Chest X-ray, PA view. Patient: 58 years old, sex M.
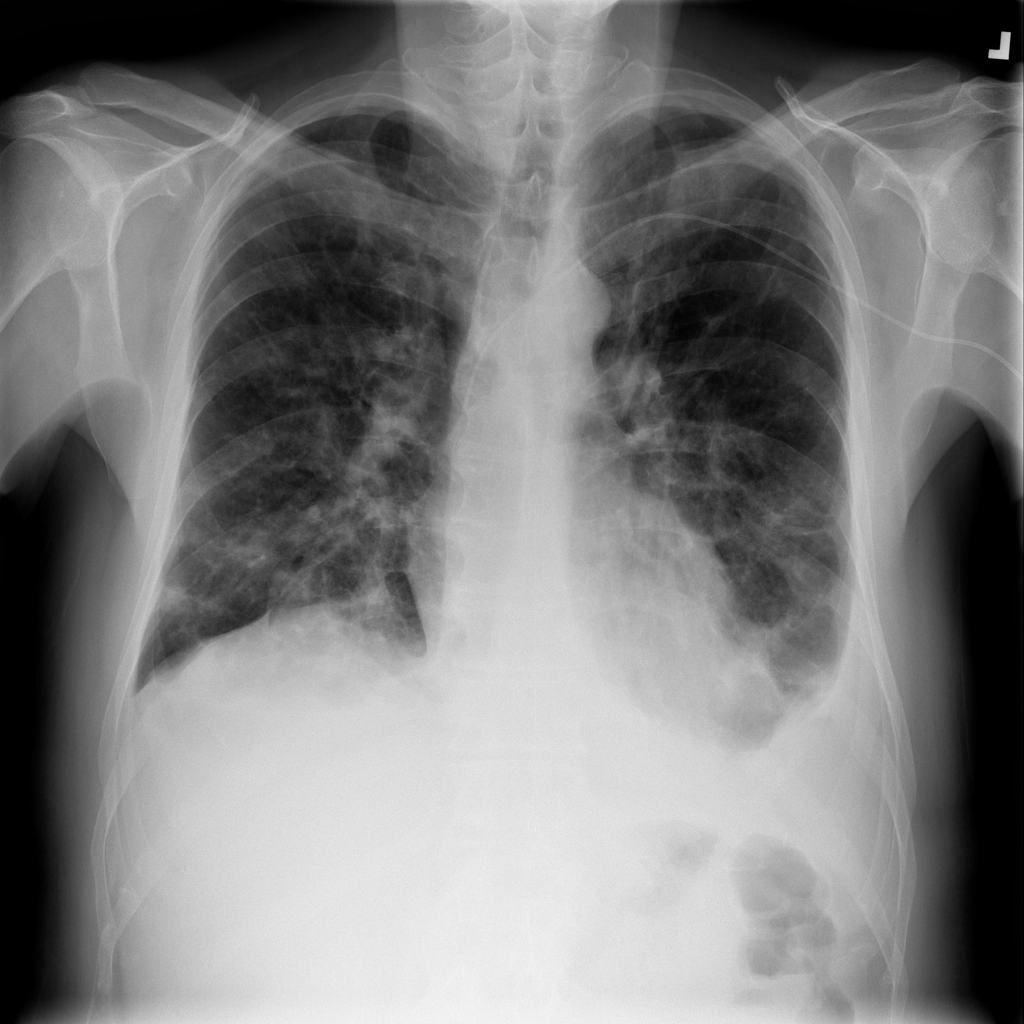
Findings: Atelectasis, Effusion, Infiltration, Nodule